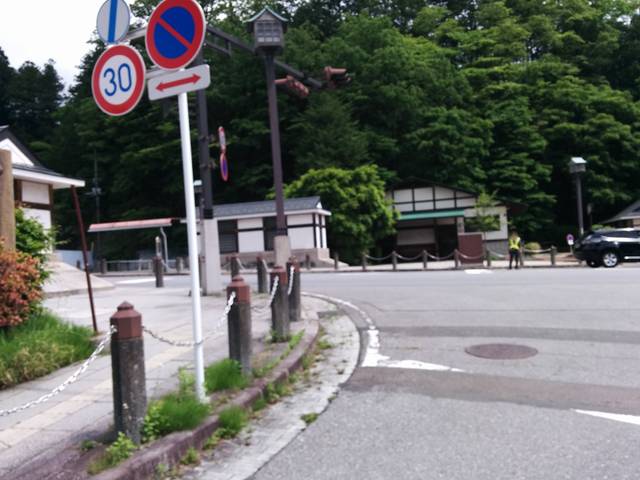
Region: Japan
Coordinates: 36.754, 139.598